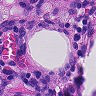
Metastatic tissue present: no